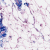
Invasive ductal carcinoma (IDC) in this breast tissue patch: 0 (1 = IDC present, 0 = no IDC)